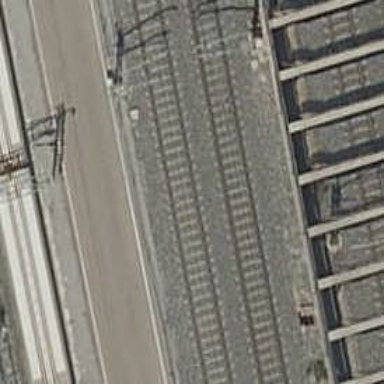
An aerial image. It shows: Railway track with contact line for electrification.